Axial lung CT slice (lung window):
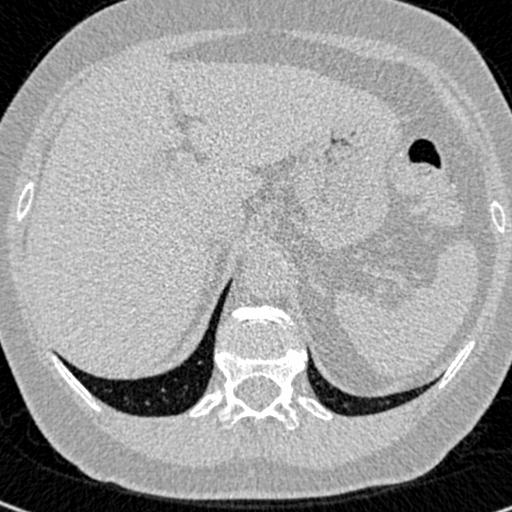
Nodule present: no